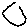
Label: hexagon